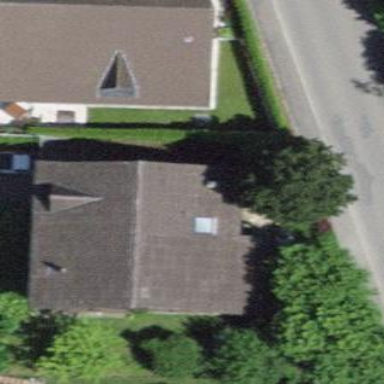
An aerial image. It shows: Residential building.